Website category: jobs
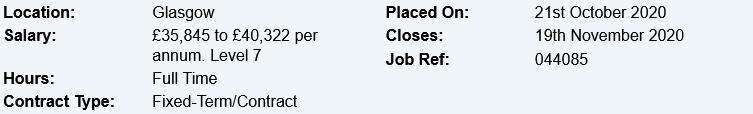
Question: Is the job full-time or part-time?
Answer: Full Time

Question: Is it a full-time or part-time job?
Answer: Full Time

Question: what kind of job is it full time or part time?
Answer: Full Time

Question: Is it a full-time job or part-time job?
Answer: Full Time

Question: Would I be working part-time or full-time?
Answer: Full Time

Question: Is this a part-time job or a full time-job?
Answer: Full Time

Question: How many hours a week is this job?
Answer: Full Time

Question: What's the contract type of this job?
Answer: Fixed-Term/Contract

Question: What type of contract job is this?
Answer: Fixed-Term/Contract

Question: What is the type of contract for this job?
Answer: Fixed-Term/Contract

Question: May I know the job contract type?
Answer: Fixed-Term/Contract

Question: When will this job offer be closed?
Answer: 19th November 2020

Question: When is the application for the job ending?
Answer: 19th November 2020

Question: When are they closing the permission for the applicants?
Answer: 19th November 2020

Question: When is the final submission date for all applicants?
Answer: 19th November 2020

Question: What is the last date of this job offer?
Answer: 19th November 2020

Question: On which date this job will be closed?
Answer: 19th November 2020

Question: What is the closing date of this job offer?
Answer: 19th November 2020

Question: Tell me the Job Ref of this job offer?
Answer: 044085

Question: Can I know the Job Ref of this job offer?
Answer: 044085

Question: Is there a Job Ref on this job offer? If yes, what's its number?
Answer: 044085

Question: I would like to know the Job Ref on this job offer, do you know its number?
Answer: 044085

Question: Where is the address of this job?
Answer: Glasgow

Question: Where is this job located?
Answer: Glasgow

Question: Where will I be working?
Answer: Glasgow

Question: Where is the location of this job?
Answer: Glasgow

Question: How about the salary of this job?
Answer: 35,845 to 40,322 per annum. Level 7

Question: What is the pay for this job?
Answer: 35,845 to 40,322 per annum. Level 7

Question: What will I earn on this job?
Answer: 35,845 to 40,322 per annum. Level 7

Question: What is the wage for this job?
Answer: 35,845 to 40,322 per annum. Level 7

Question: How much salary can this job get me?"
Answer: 35,845 to 40,322 per annum. Level 7

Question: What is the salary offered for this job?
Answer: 35,845 to 40,322 per annum. Level 7

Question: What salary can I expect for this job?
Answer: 35,845 to 40,322 per annum. Level 7

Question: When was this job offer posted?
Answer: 21st October 2020

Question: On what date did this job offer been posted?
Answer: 21st October 2020